Field crop: tomato
Growth stage: 1
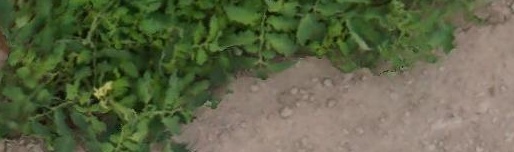
Species: tomato